Interaction volume radius: 5 \u00c5
Interaction volume height: 15 \u00c5
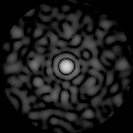
Disorder parameter: 0.832